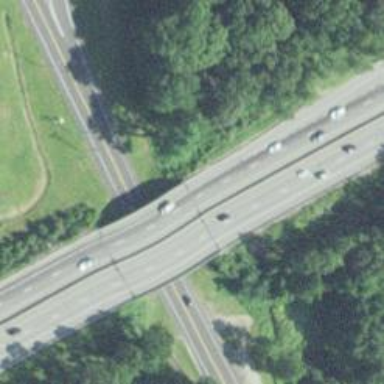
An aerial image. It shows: Bridge over motorway.